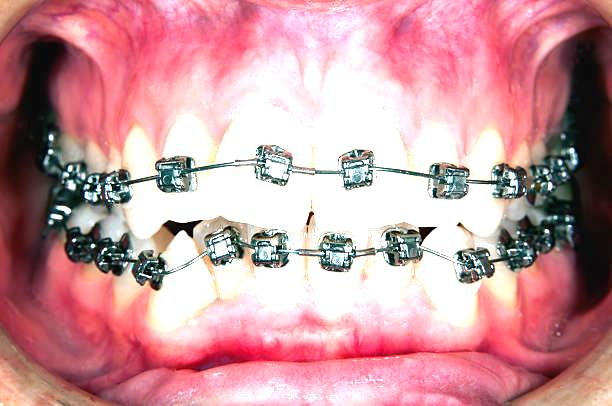
Condition: Gingivitis